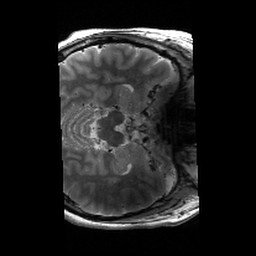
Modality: T2w
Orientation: axial
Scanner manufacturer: siemens
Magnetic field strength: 6.98 T
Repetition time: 5.65 s
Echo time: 0.044 s